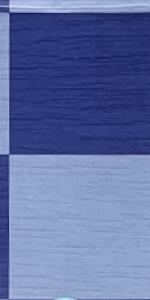
Label: Empty